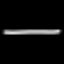
Label: line